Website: lowes
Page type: order-tracking
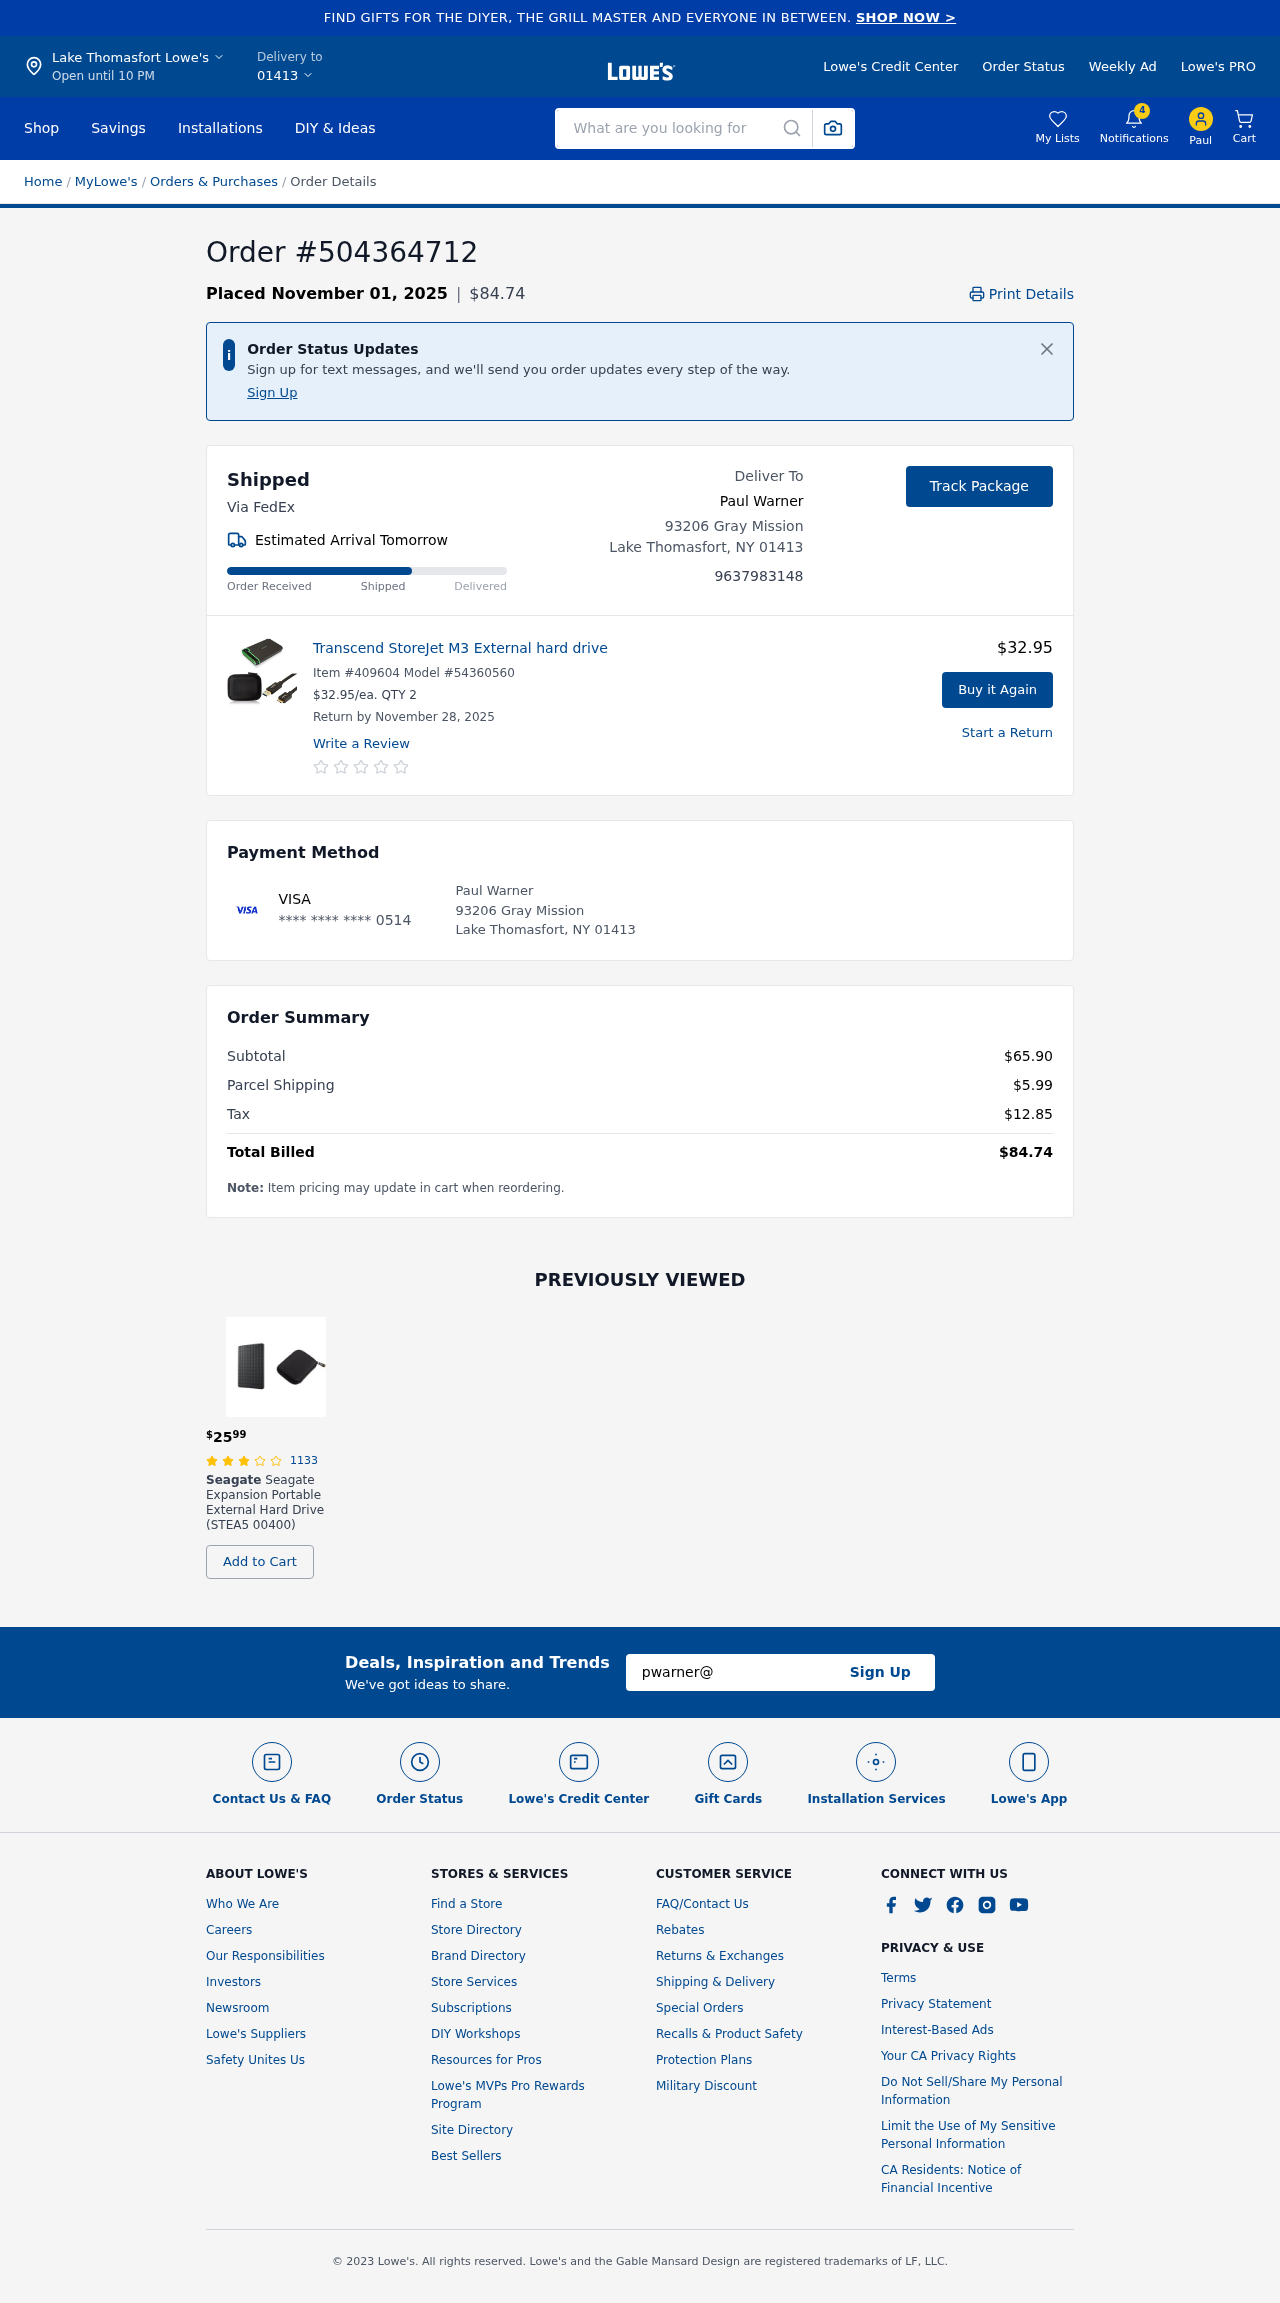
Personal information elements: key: PII_CARD_LAST4
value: **** **** **** 0514
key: PII_CARD_TYPE
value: VISA
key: PII_CITY
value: Lake Thomasfort Lowe's
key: PII_CITY_STATE_ZIP
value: Lake Thomasfort, NY 01413
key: PII_EMAIL
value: pwarner@yahoo.com
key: PII_FIRSTNAME
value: Paul
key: PII_FULLNAME
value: Paul Warner
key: PII_PHONE
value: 9637983148
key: PII_POSTCODE
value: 01413
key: PII_STREET
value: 93206 Gray Mission
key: PII_FULLNAME2
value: Paul Warner
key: PII_STREET2
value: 93206 Gray Mission
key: PII_CITY_STATE_ZIP2
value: Lake Thomasfort, NY 01413
Product elements: key: PRODUCT1_NAME
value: Transcend StoreJet M3 External hard drive
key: PRODUCT1_PRICE
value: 32.95
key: PRODUCT1_QUANTITY
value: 2
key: PRODUCT2_BRAND
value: Seagate
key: PRODUCT2_NAME
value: Seagate Expansion Portable External Hard Drive (STEA5 00400)
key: PRODUCT2_NUM_RATINGS
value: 1133
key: PRODUCT2_PRICE
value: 25.99
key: PRODUCT2_RATING
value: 3.3
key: PRODUCT1_ITEM
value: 409604
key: PRODUCT1_MODEL
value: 54360560
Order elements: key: ORDER_ID
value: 504364712
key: ORDER_DATE
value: Placed November 01, 2025
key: ORDER_TOTAL
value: $84.74
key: ORDER_DELIVERY_DATE
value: Estimated Arrival Tomorrow
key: ORDER_RETURN_BY_DATE
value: Return by November 28, 2025
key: ORDER_SUBTOTAL
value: $65.90
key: ORDER_SHIPPING_COST
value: $5.99
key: ORDER_TAX
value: $12.85
Search elements: key: HEADER_SEARCH
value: What are you looking for
Other elements: key: NOTIFICATION_COUNT
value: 4